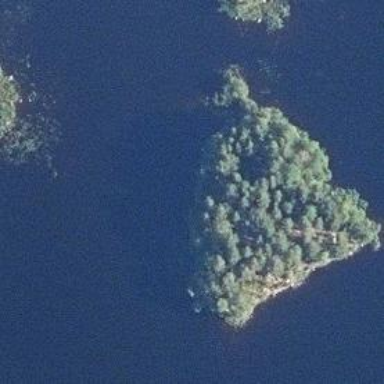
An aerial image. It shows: Islet covered with woodland.